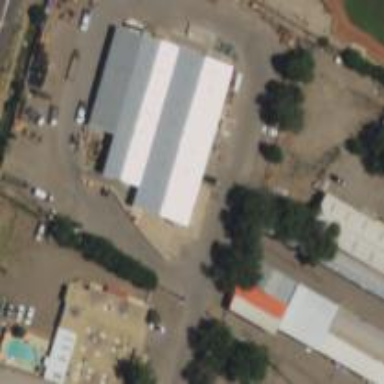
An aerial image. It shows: Warehouse building.